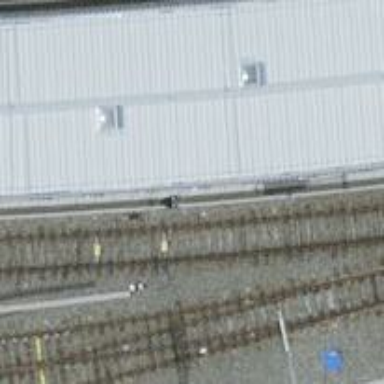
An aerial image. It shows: Railway signal.